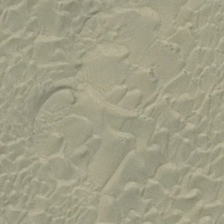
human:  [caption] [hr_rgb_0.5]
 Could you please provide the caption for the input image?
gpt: a piece of sand like fish scale is in the desert .

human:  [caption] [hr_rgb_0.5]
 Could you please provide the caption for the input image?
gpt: some ripples are in a piece of gray yellow desert .

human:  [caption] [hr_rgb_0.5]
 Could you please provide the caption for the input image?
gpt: some ripples are in a piece of gray yellow desert .

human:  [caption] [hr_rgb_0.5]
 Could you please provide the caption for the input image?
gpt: a desert is covered with dust, barrendense .

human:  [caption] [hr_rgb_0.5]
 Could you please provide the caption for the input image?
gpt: a piece of sand like fish scale is in the desert .